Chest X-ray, PA view. Patient: 67 years old, sex M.
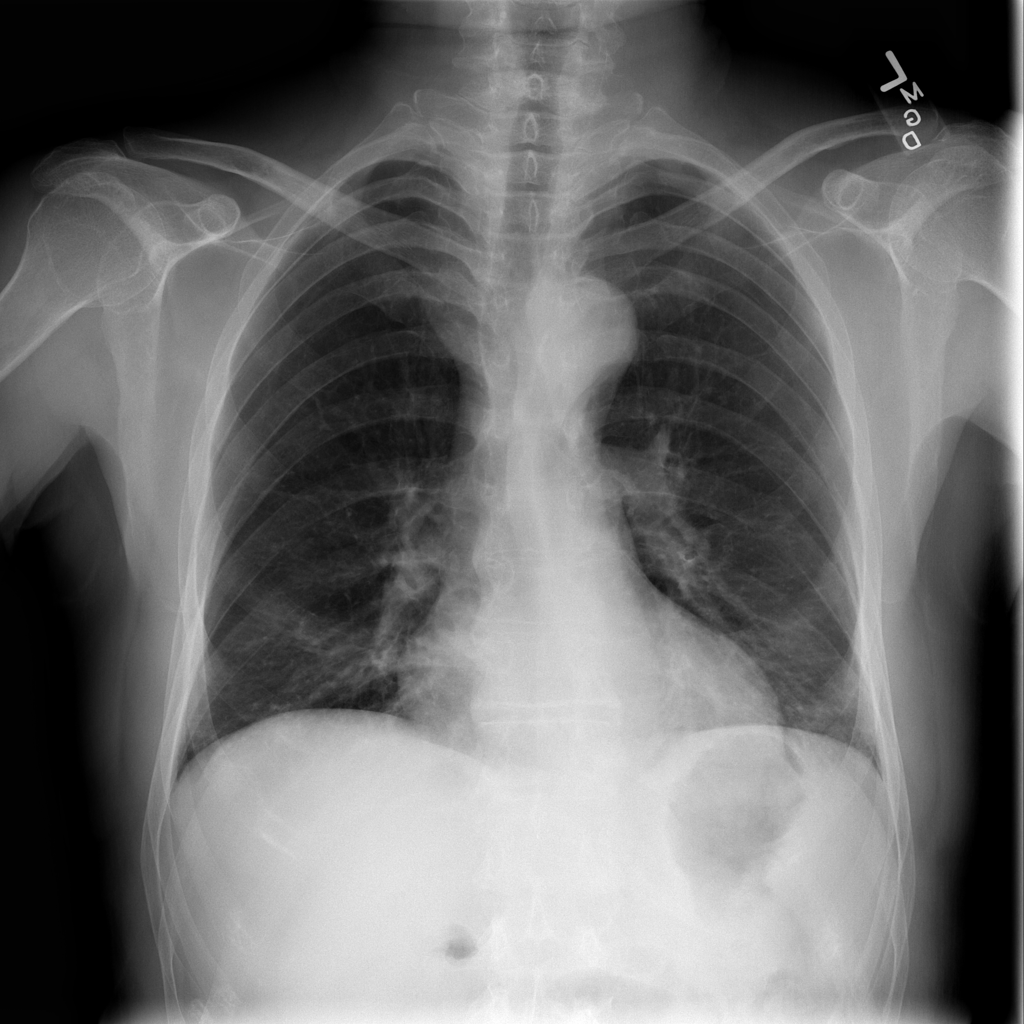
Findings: No Finding